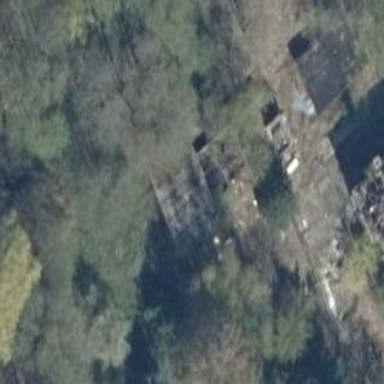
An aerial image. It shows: Ruins of building.